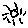
Label: sun